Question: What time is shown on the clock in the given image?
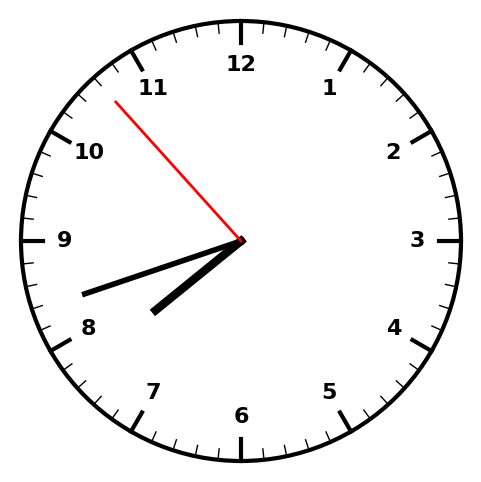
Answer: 07:41:53